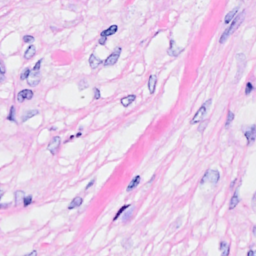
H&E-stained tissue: Breast